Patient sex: F
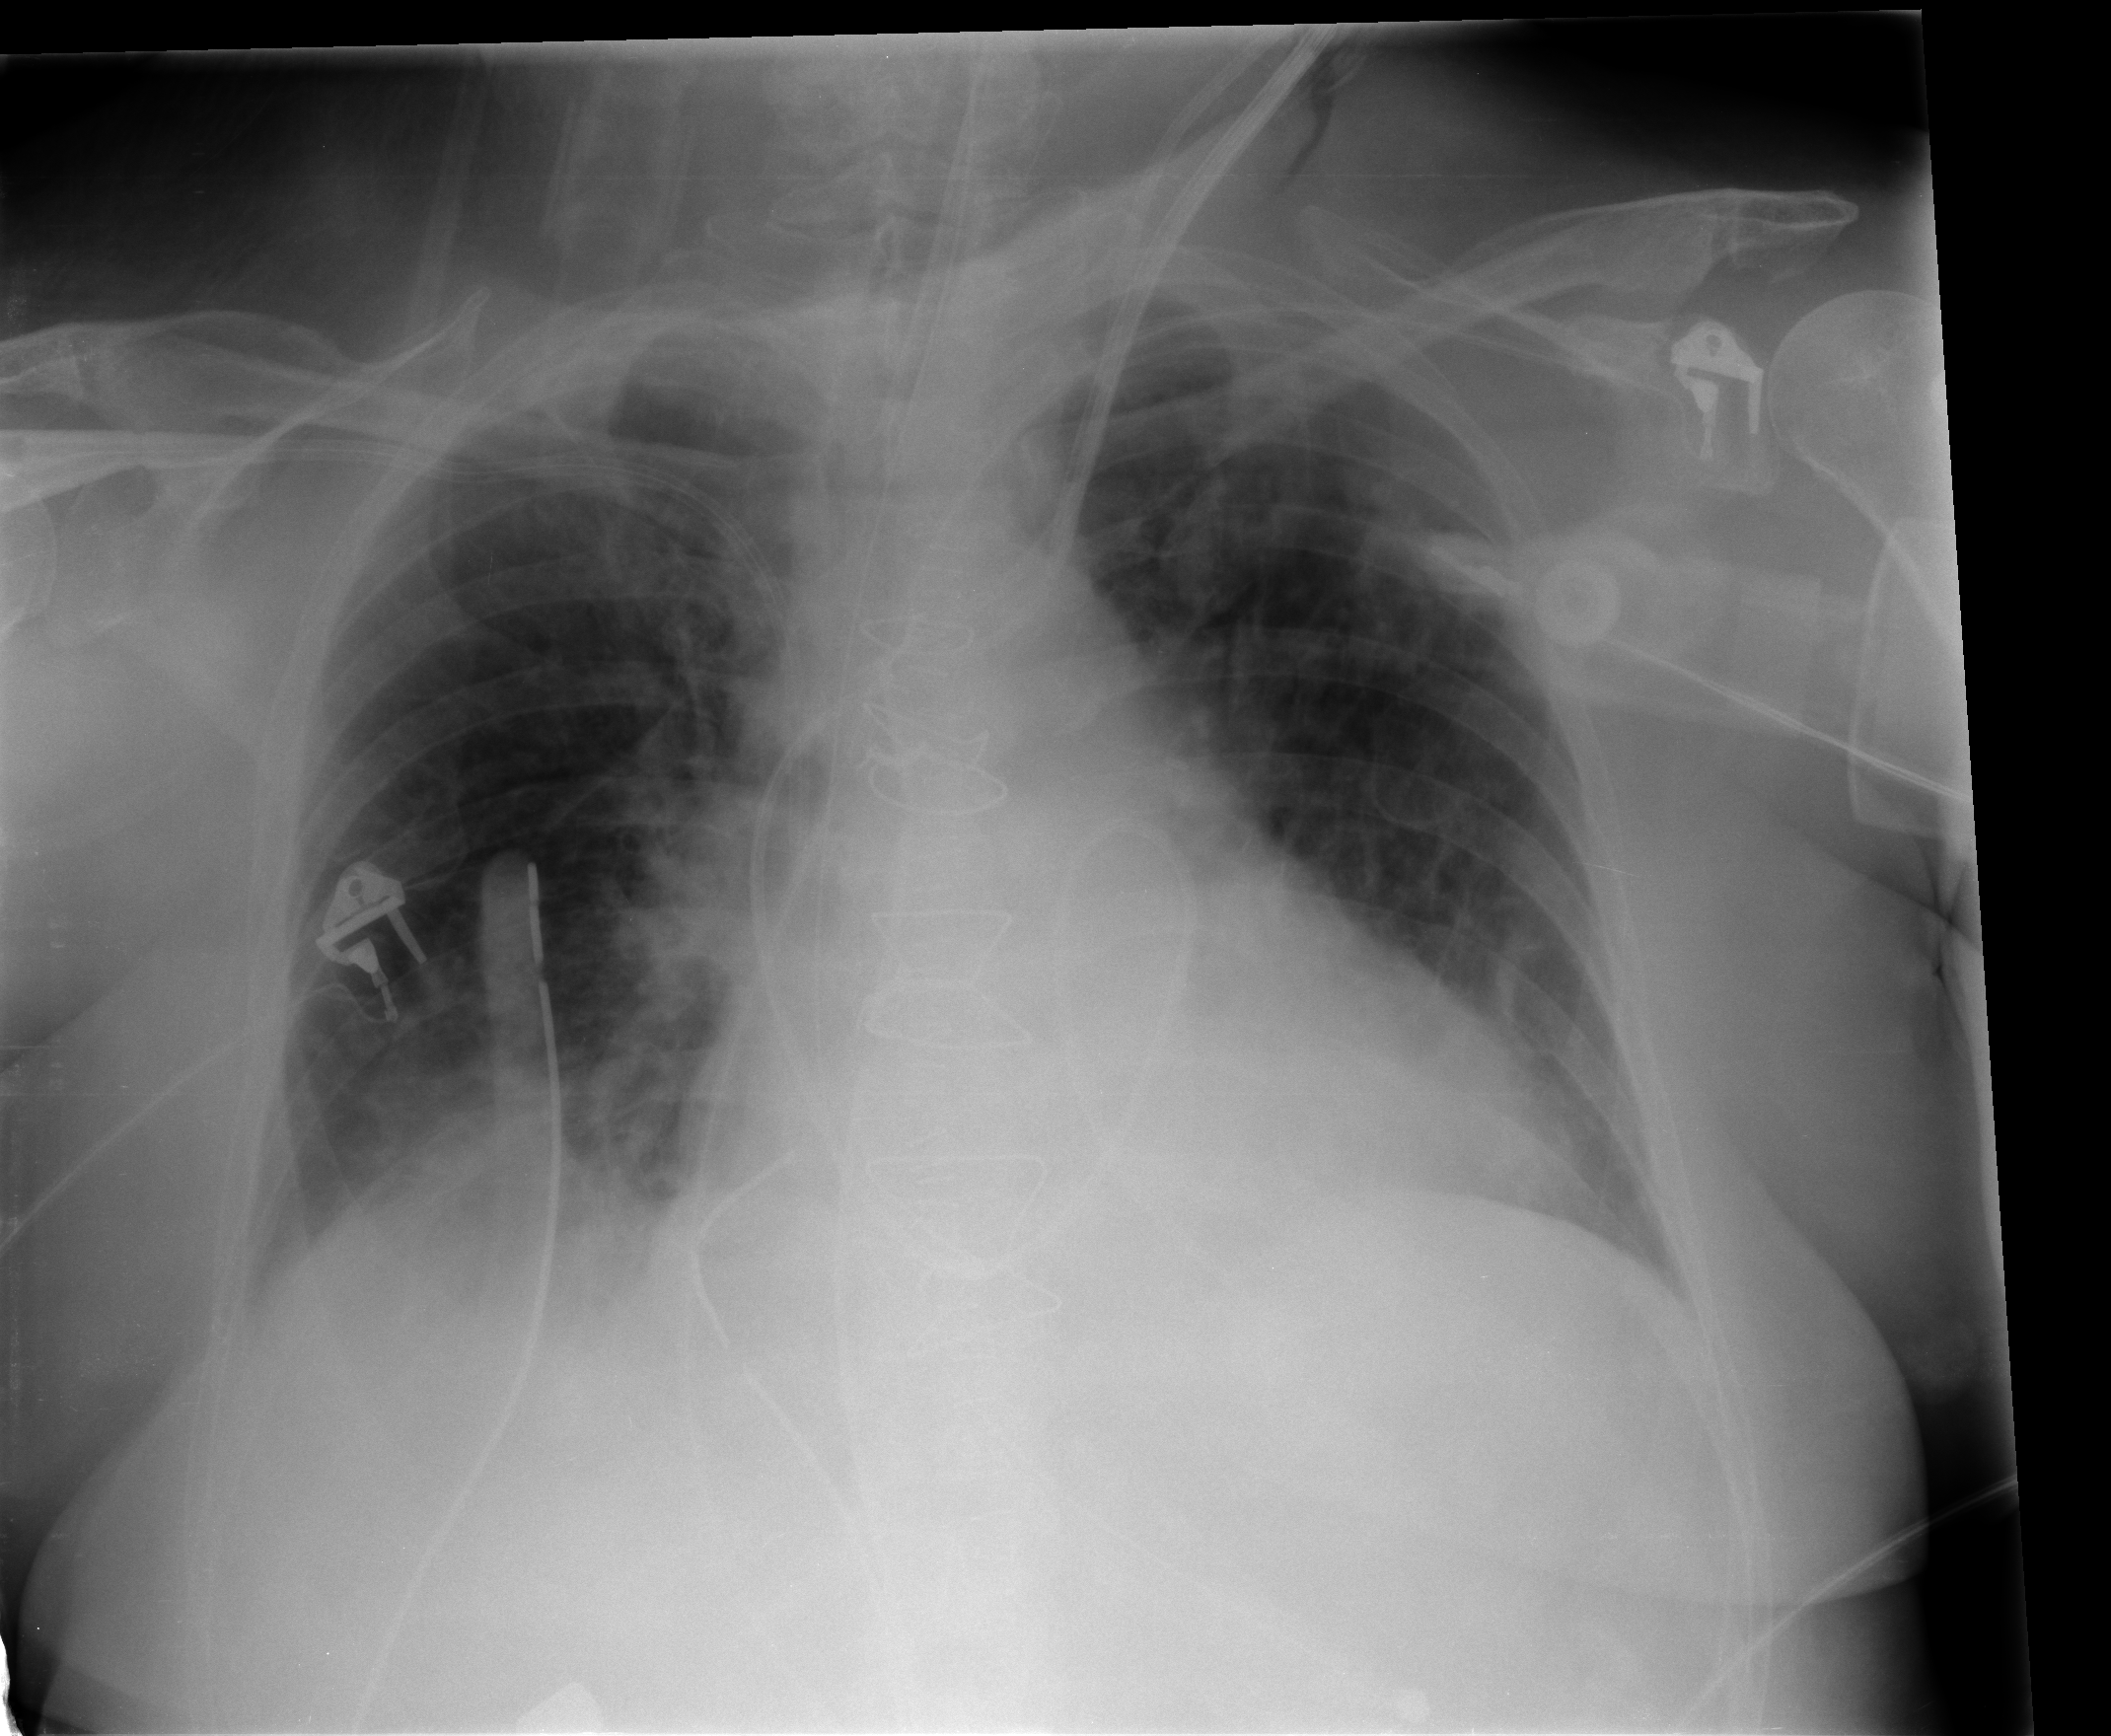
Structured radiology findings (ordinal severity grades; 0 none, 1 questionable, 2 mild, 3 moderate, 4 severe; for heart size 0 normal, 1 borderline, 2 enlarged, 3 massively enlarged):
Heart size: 2
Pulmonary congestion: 2
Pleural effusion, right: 1
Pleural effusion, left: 2
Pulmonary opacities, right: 0
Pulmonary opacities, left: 0
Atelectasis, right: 2
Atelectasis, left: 2